高一 · 代数
函数 $f(x)=2 x^{2}-3|x|$ 的单调递减区间是 \$ \qquad \$ .
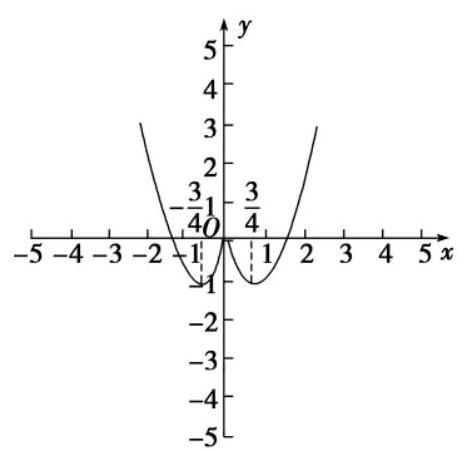
答案: 函数 $f(x)=2 x^{2}-3|x|=\left\{\begin{array}{ll}2 x^{2}-3 x & x \geq 0 \\ 2 x^{2}+3 x & x<0\end{array}\right.$,图象如图所示, $f(x)$ 的单调递减区间为 $\left(-\infty,-\frac{3}{4}\right]$ 和 $\left[0, \frac{3}{4}\right]$.

$$
\text { 【答案】 }\left(-\infty,-\frac{3}{4}\right] \text { 和 }\left[0, \frac{3}{4}\right]
$$